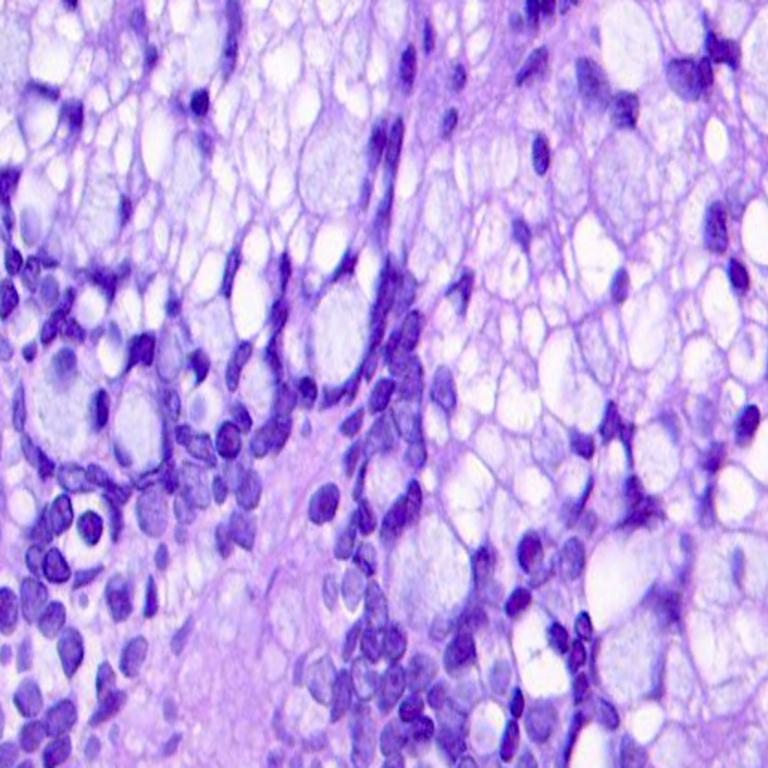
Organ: colon
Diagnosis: adenocarcinomas